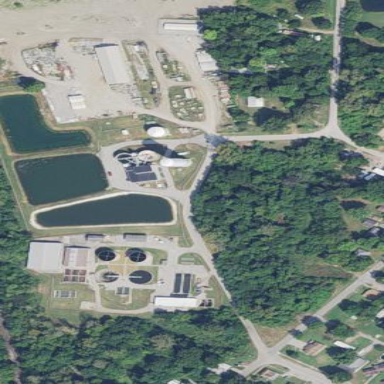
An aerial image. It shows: View of wastewater plant.